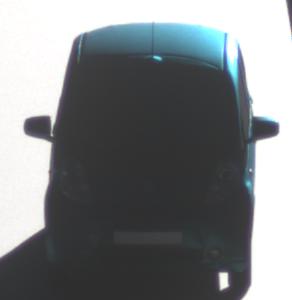
Make: Peugeot
Model: iOn
Detailed model: iOn
Model produced from: 2010/12
Model produced until: 2013/02
Doors: 5
Color: blue
Road condition: dry road
Daytime: morning or afternoon
Contrast: high contrast